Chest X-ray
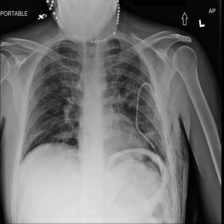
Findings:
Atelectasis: positive
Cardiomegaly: negative
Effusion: negative
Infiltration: negative
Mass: negative
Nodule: negative
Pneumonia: negative
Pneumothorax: positive
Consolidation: negative
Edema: negative
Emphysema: positive
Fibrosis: negative
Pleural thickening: negative
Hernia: negative